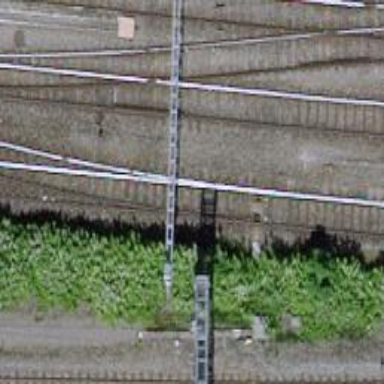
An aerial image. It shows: Railway switch.